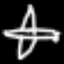
Label: airplane